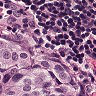
Metastatic tissue present: yes